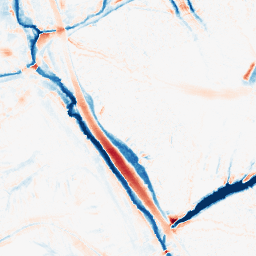
Category: morphological
Decomposition family: morphological
Decomposition parameters: operation: average
size: 10
Upsampling method: cubic_catmull_rom
Upsampling parameters: scale: 4
Upsampling scale: 4